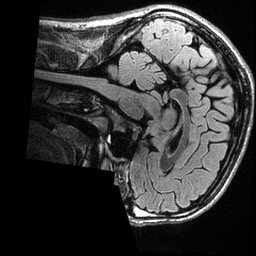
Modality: T2w
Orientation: sagittal
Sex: male
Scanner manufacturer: ge
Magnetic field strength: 3 T
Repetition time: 6 s
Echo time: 0.1287 s